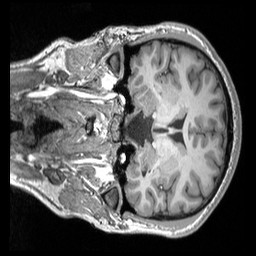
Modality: T1w
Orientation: coronal
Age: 21
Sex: male
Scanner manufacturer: siemens
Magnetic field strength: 3 T
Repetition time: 2.53 s
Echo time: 0.00298 s